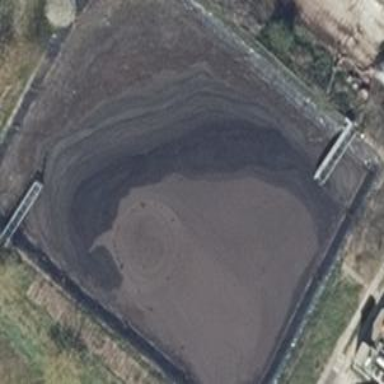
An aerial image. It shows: Slurry tank building.